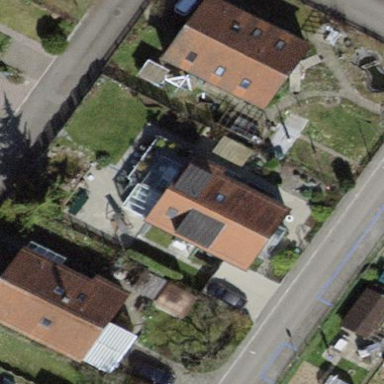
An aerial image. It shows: Pitched roof building.